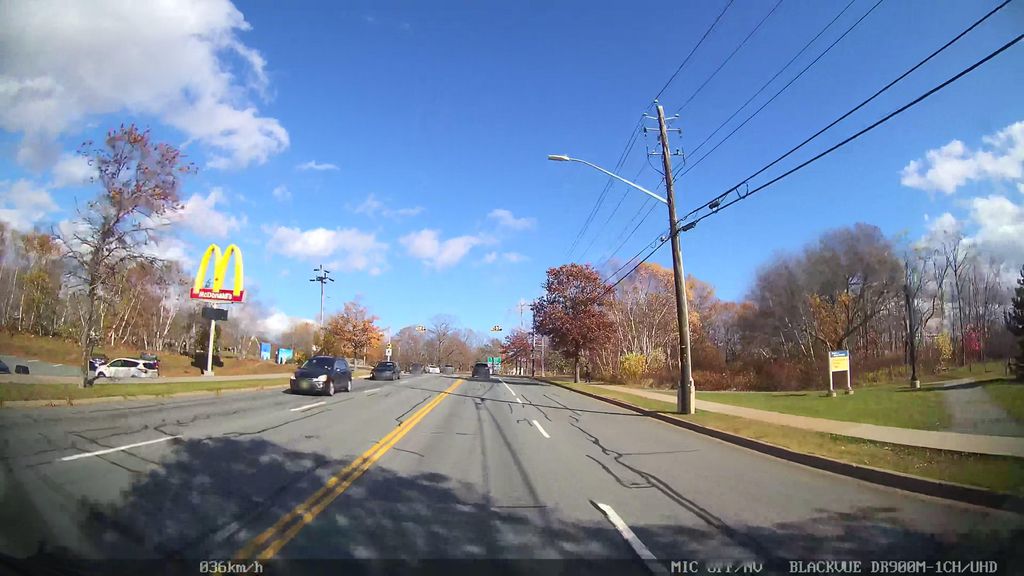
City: halifax